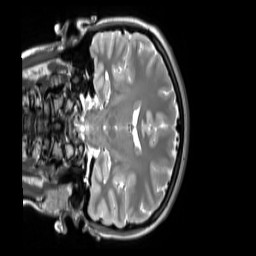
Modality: T2w
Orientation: coronal
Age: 20
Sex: female
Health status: ill
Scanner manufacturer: siemens
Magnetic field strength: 3 T
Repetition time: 2.8 s
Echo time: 0.326 s